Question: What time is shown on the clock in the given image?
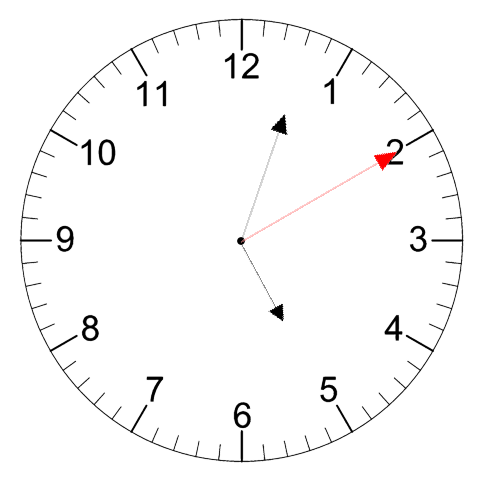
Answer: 05:03:10